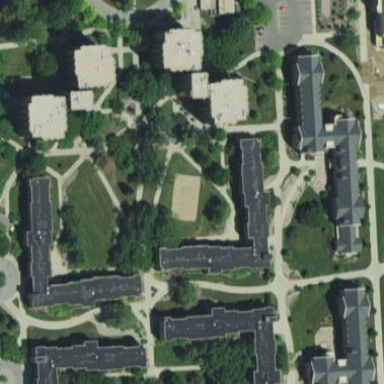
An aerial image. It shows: Dormitory building.